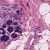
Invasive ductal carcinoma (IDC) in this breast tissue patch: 0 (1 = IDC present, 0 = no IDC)